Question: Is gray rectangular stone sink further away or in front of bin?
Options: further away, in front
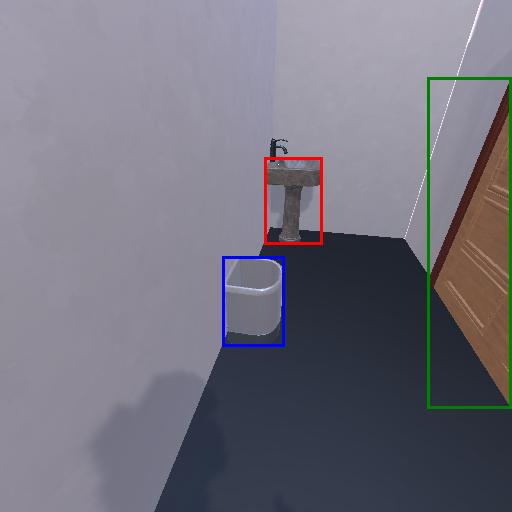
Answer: further away